Brain MRI, t2w sequence, axial 2D slice.
Patient: age 35, sex F, weight 90 kg, height 1.9 m
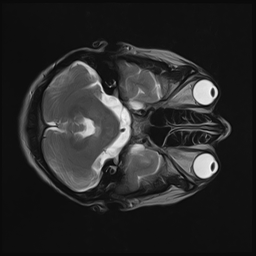